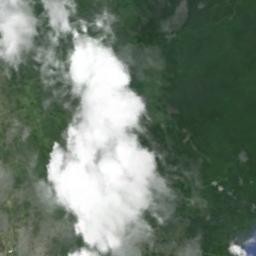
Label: cloud